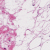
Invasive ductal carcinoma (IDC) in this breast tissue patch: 0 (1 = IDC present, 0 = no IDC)